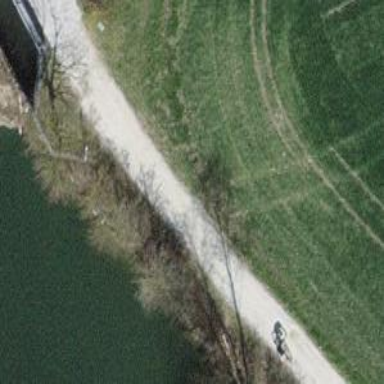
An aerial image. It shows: Unclassified road with gravel surface.